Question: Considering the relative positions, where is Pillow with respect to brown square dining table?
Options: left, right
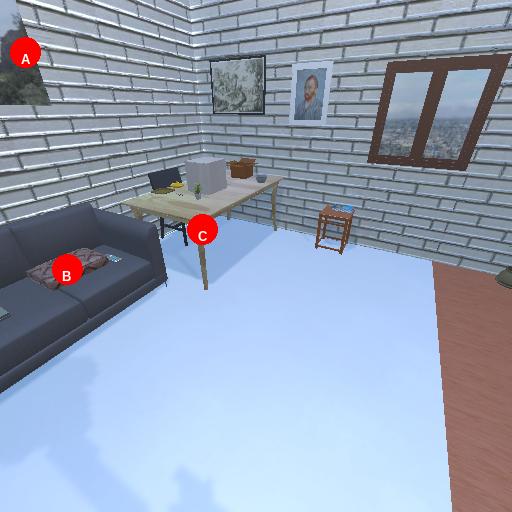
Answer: left